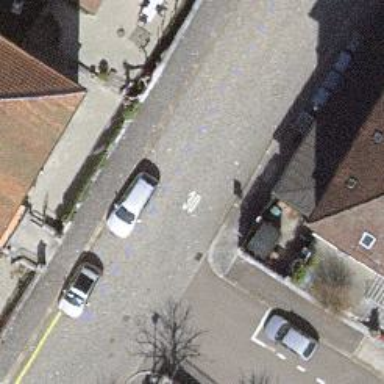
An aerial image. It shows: Residential road with cobblestone surface that includes bicycle lane.